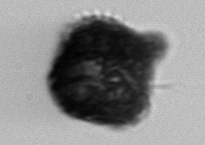
Label: Gonyaulax